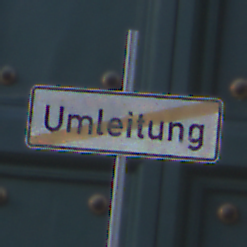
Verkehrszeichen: EndeDerUmleitungsankuendigung
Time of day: SunriseSunset
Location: Outdoor (Urban)
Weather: Clear
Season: NotSpecified
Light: Natural